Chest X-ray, AP view. Patient: 44 years old, sex F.
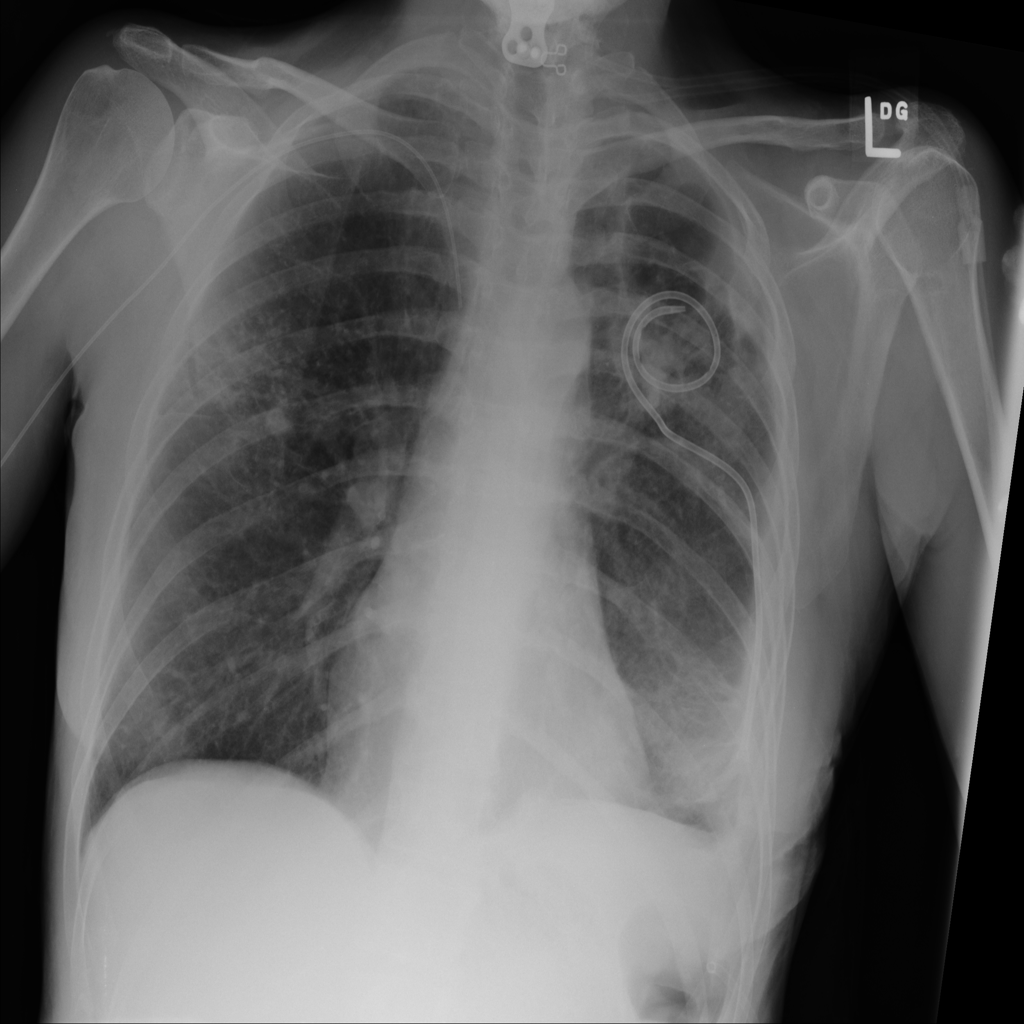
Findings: Infiltration